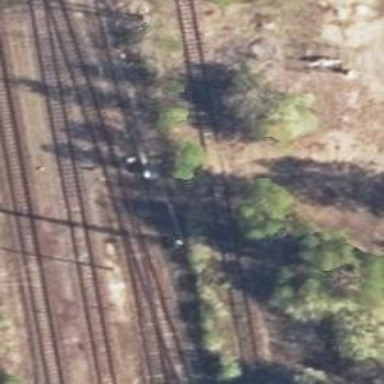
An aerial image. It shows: Railway switch.